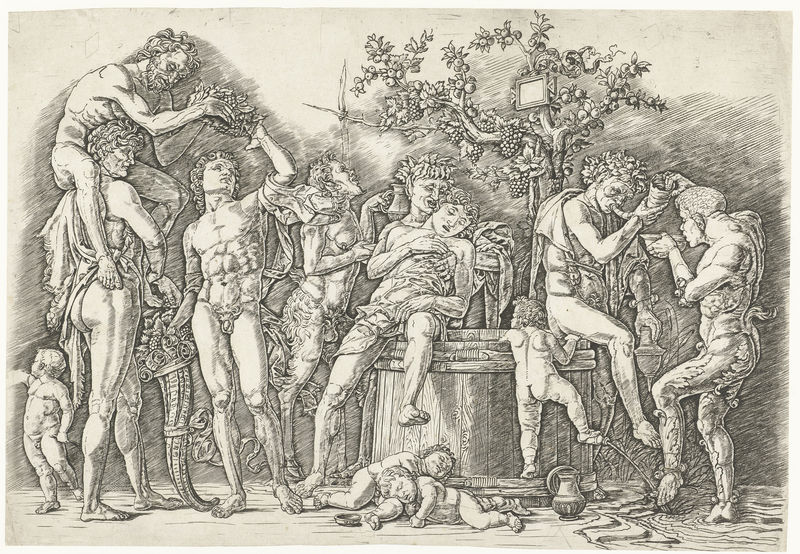
Titel: Bacchanaal met satyrs en bacchanten bij wijnpers
Künstler: Andrea Mantegna
Standort: Amsterdam
Institution: Rijksmuseum
Schlagwörter: gott, blumen, zeichnung, alkohol, betrunken, feier, feiern, trinken, füllhorn, horn, trinkhorn, kinder, kanne, trauben, wein, fass, teufel, bacchus, satyr, pan, trunkenheit, weinfass, putten, kupferstich, besoffen